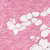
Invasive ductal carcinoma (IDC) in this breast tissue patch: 0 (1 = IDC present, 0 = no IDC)